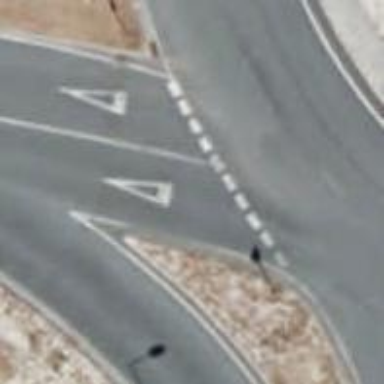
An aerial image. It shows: Road with "give way" sign.